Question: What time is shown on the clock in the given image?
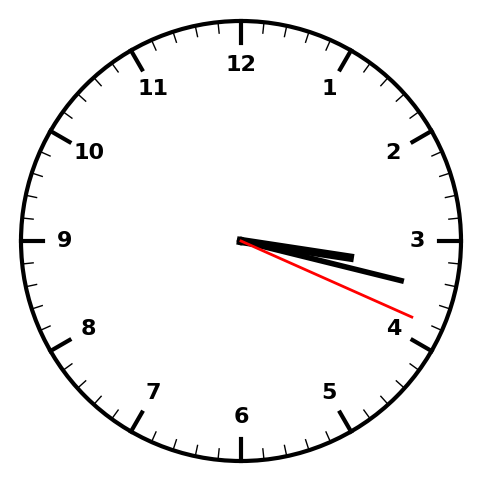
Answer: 03:17:19